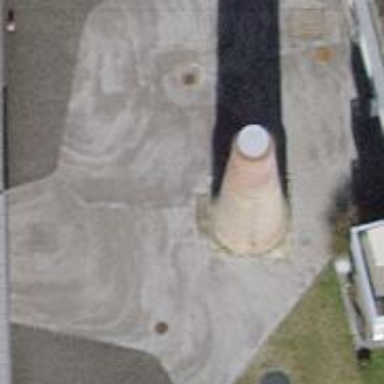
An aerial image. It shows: Chimney that is man-made.